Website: macys
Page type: delivery-shipping
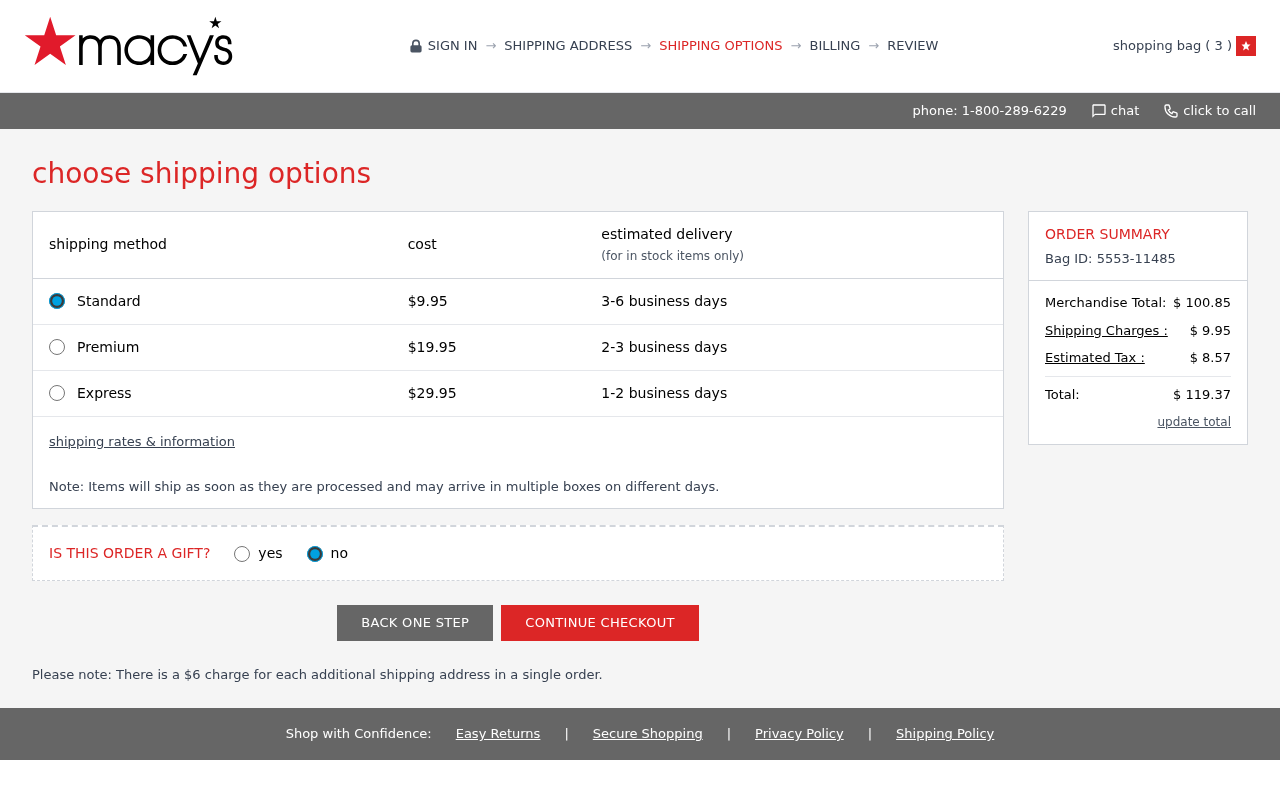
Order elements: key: ORDER_NUM_ITEMS
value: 3
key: ORDER_SHIPPING_COST
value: $ 9.95
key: ORDER_SHIPPING_COST
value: $9.95
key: ORDER_ID
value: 5553-11485
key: ORDER_SUBTOTAL
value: $ 100.85
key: ORDER_TAX
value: $ 8.57
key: ORDER_TOTAL
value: $ 119.37